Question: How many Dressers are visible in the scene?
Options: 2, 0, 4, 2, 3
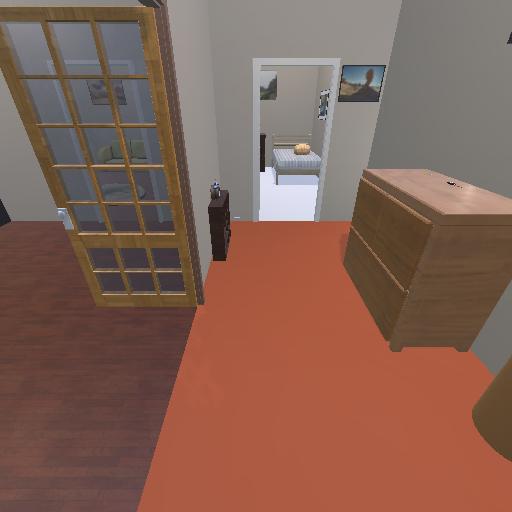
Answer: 2